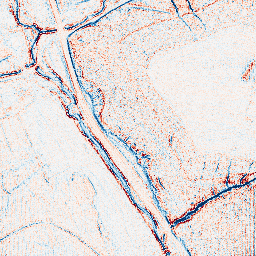
Category: edge_preserving
Decomposition family: anisotropic_diffusion
Decomposition parameters: iterations: 5
kappa: 30
gamma: 0.1
Upsampling method: fft_zeropad
Upsampling parameters: scale: 8
Upsampling scale: 8